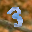
Label: 3